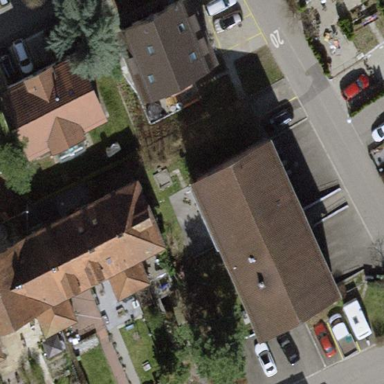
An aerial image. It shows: Building with tile roof.